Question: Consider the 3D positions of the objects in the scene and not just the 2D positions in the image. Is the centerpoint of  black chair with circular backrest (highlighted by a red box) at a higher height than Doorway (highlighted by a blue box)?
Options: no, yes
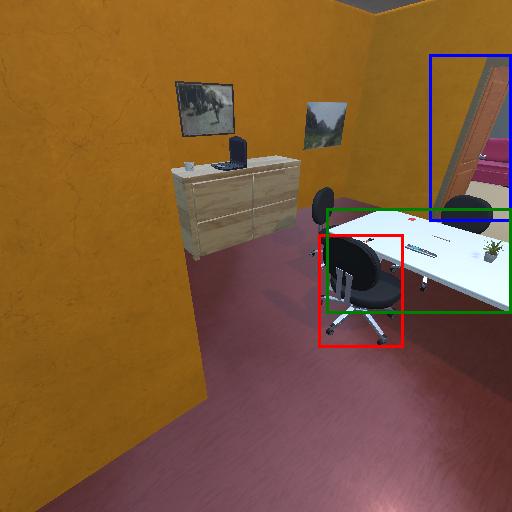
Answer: no